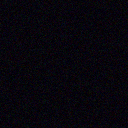
Screen state: off